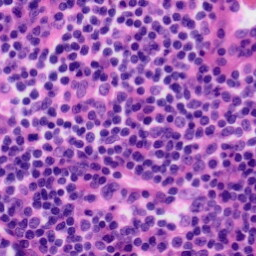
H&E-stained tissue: Tonsil